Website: home-depot
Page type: payment
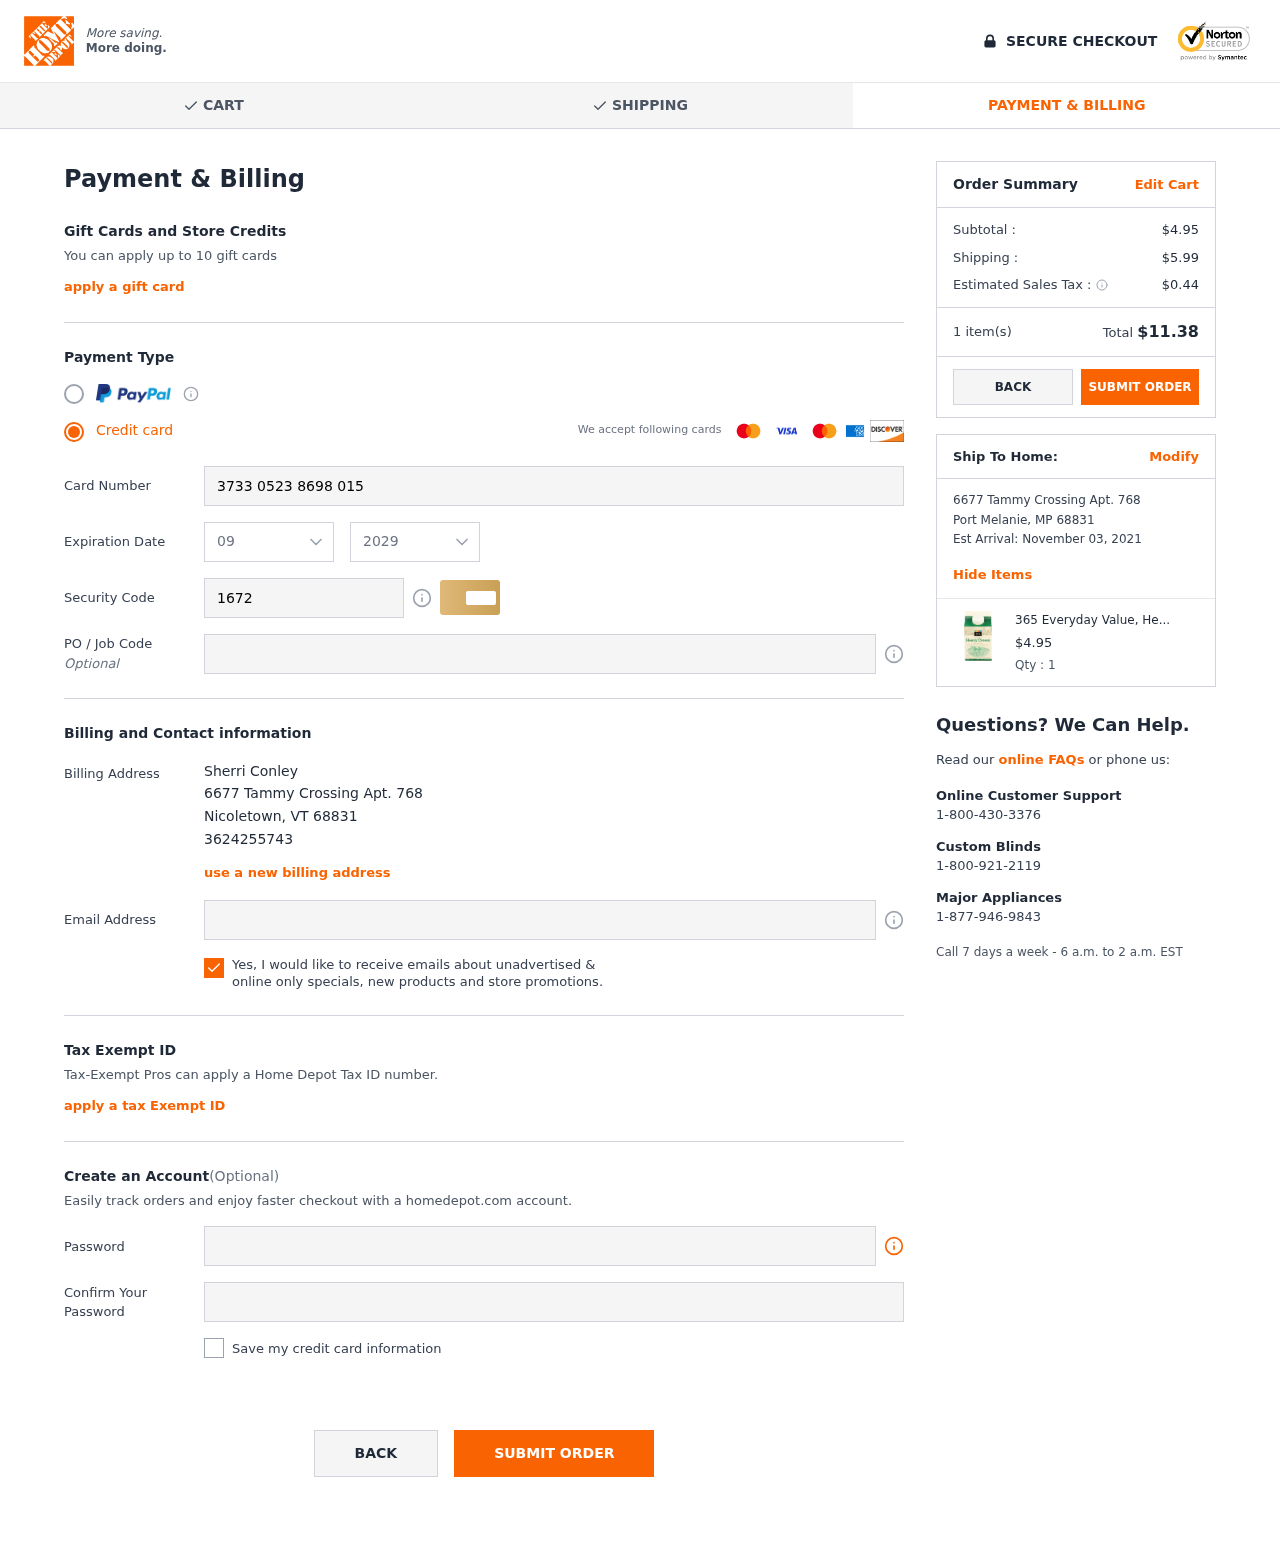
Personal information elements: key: PII_CARD_CVV
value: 1672
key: PII_CARD_EXPIRY_MONTH
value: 09
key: PII_CARD_EXPIRY_YEAR
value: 29
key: PII_CARD_NUMBER
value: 3733 0523 8698 015
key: PII_CITY
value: Nicoletown
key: PII_CITY2
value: Port Melanie
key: PII_EMAIL
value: sherri_conley@hotmail.com
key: PII_FULLNAME
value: Sherri Conley
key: PII_PHONE
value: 3624255743
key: PII_POSTCODE
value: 68831
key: PII_POSTCODE2
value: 68831
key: PII_STATE_ABBR
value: VT
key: PII_STATE_ABBR2
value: MP
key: PII_STREET
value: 6677 Tammy Crossing Apt. 768
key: PII_STREET2
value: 6677 Tammy Crossing Apt. 768
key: PII_POSTCODE_FULL
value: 68831
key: PII_POSTCODE_NUMERIC
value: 68831
Product elements: key: PRODUCT1_NAME
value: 365 Everyday Value, Heavy Whipping Cream, 16 Fl Oz
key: PRODUCT1_PRICE
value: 4.95
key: PRODUCT1_QUANTITY
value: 1
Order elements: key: ORDER_SUBTOTAL
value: $4.95
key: ORDER_SHIPPING_COST
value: $5.99
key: ORDER_TAX
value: $0.44
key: ORDER_NUM_ITEMS
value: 1 item(s)
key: ORDER_TOTAL
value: $11.38
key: ORDER_DELIVERY_DATE
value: November 03, 2021